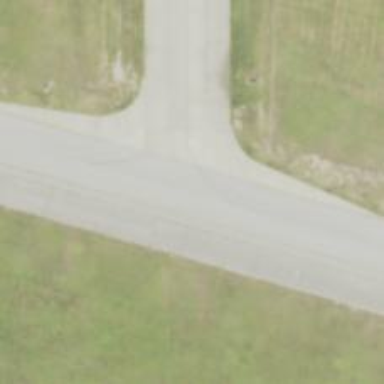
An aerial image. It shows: Image of taxiway at airport.